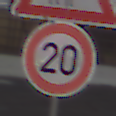
Verkehrszeichen: Geschwindigkeit20
Zusatzzeichen oben: ViehtriebLinks
Umgebung: Outdoor, RoadRail
Tageszeit: MorningAfternoon
Wetter: PartlyCloudy
Licht: Natural
Jahreszeit: NotSpecified
Kontrast: LowContrast